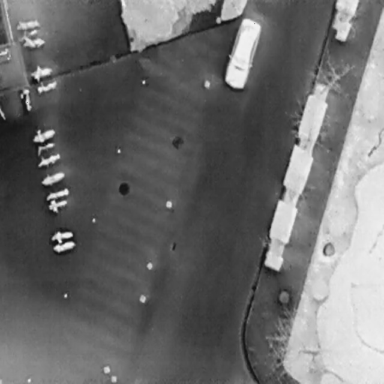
There is a Car in the infrared image.